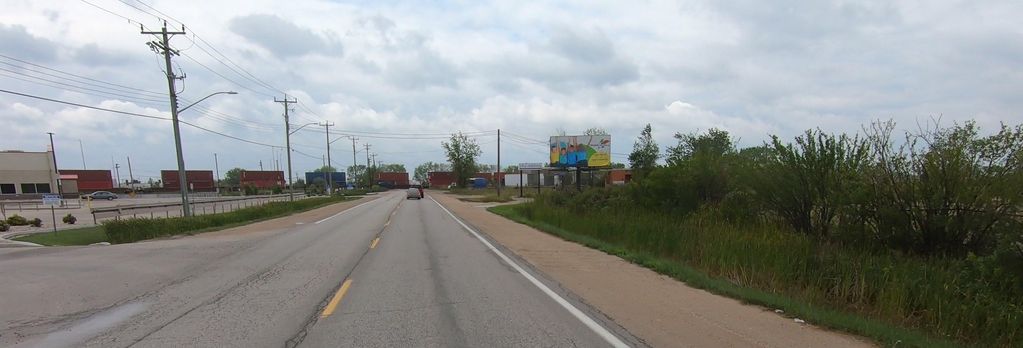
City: winnipeg